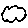
Label: cloud